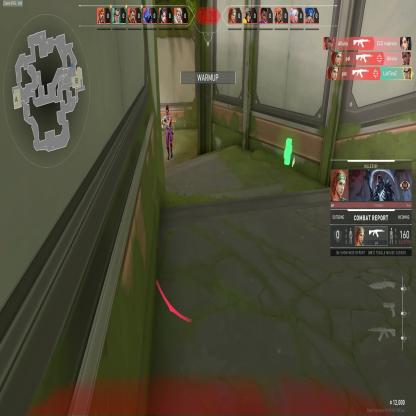
Label: enemy